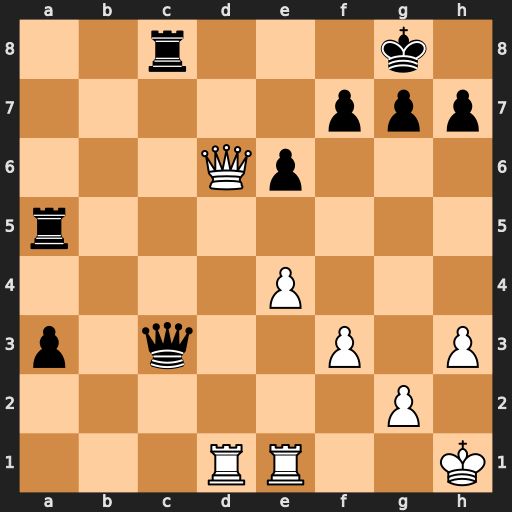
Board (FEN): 2r3k1/5ppp/3Qp3/r7/4P3/p1q2P1P/6P1/3RR2K
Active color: w
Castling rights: -
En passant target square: -
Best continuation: Qd8+ Rxd8 Rxd8#